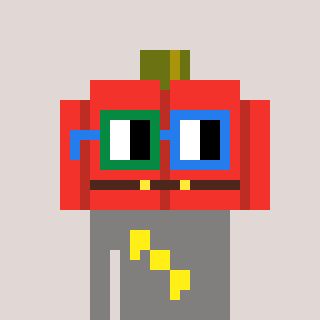
a pixel art character with square green and blue glasses, a pumpkin-shaped head and a bluegrey-colored body on a warm background